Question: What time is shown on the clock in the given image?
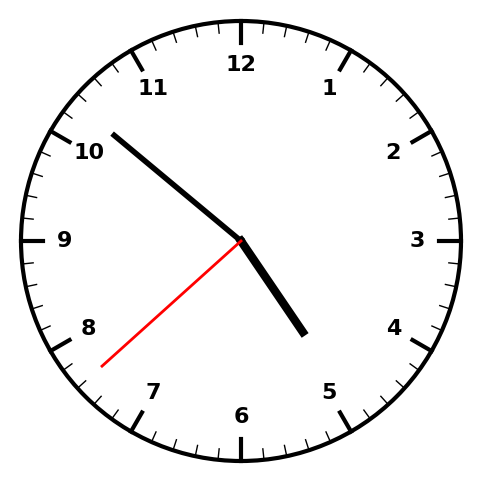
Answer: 04:51:38